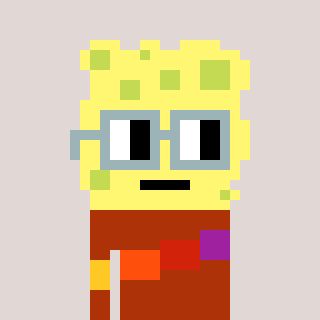
a pixel art character with square dark gray glasses, a sponge-shaped head and a hotbrown-colored body on a warm background